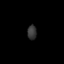
Tissue: lung
Cell type: Endothelial cells
Senescence score: 0.5666
Nuclear area (px): 134
Mean DAPI intensity: 52.552